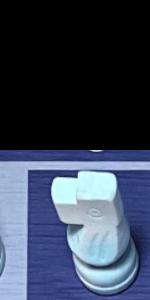
Label: Empty